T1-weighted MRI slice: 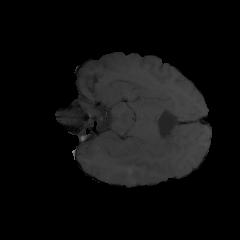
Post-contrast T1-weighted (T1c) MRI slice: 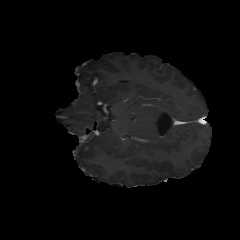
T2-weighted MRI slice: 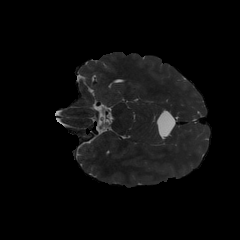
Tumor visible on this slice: no